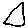
Label: triangle